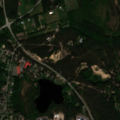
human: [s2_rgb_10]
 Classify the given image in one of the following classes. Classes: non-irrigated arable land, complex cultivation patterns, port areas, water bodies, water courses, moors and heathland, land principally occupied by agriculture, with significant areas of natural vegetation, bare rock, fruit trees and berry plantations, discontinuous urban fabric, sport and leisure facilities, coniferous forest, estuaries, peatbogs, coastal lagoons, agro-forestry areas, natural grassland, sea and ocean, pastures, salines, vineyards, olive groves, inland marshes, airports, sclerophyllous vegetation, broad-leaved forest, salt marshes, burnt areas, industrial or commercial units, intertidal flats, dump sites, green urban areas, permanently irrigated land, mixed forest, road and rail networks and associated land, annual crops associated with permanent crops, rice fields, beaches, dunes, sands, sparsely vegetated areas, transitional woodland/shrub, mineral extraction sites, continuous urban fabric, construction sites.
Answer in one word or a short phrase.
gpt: discontinuous urban fabric, coniferous forest, mixed forest